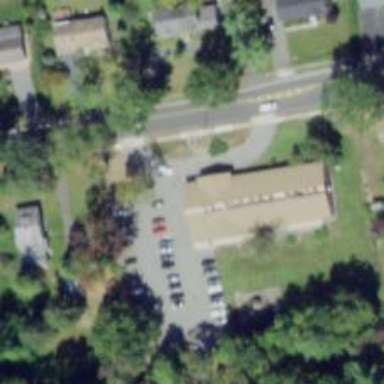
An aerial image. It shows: Healthcare clinic.